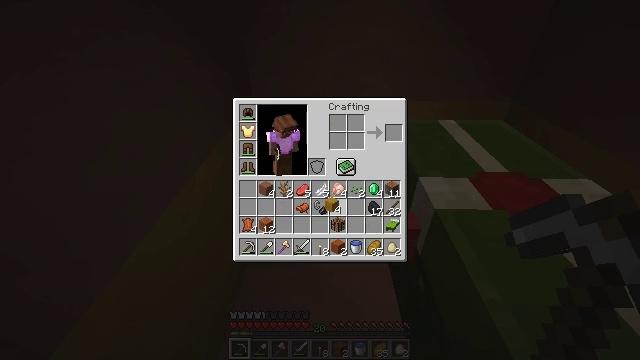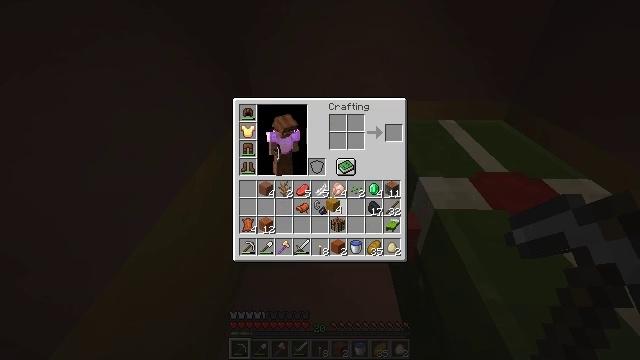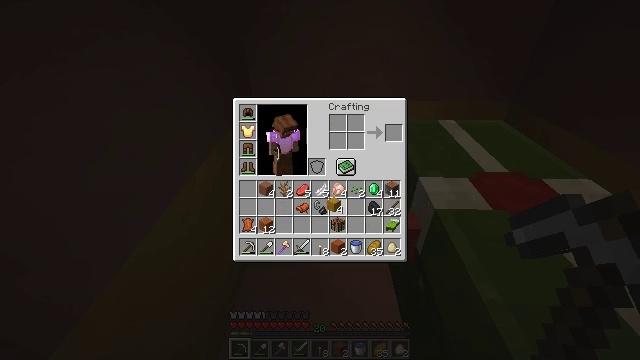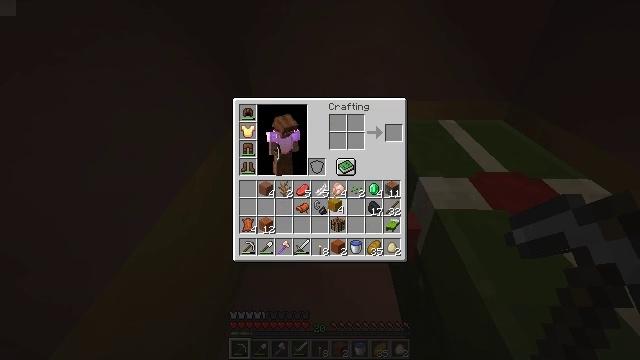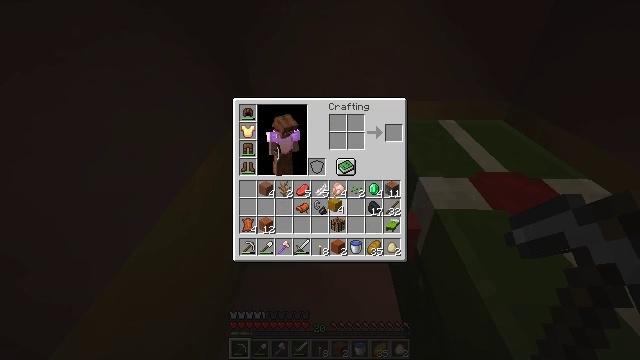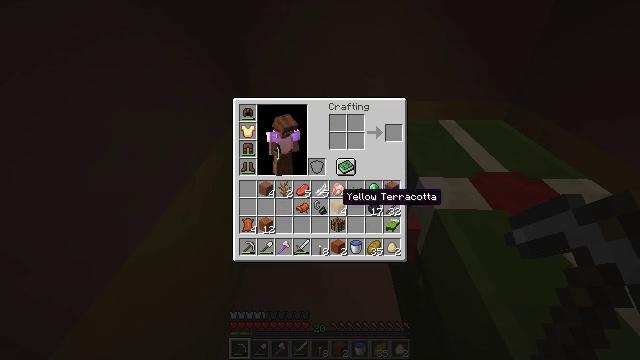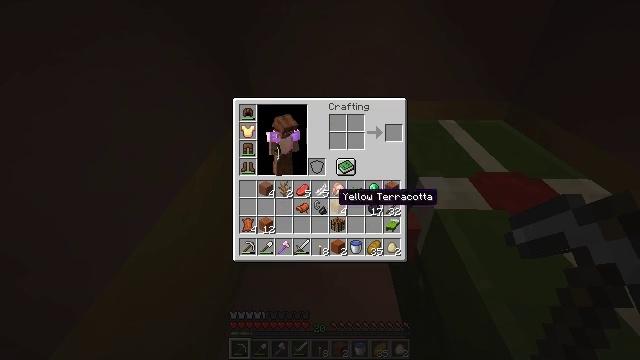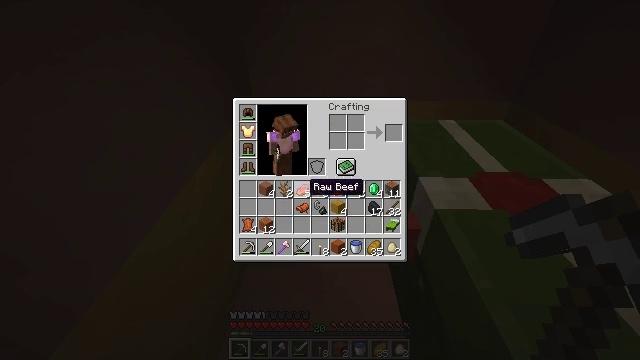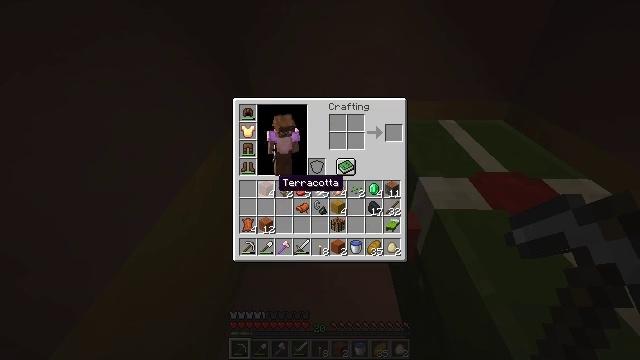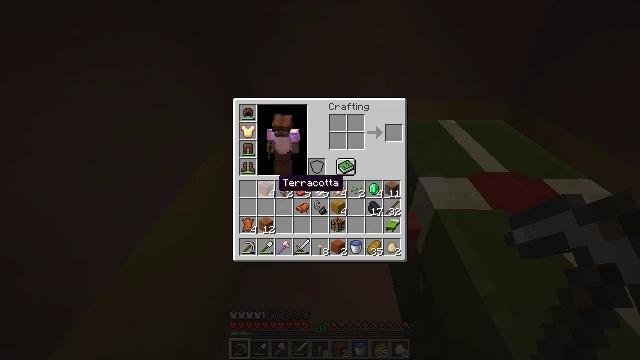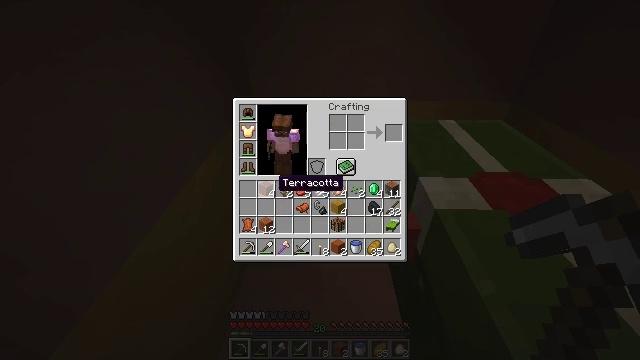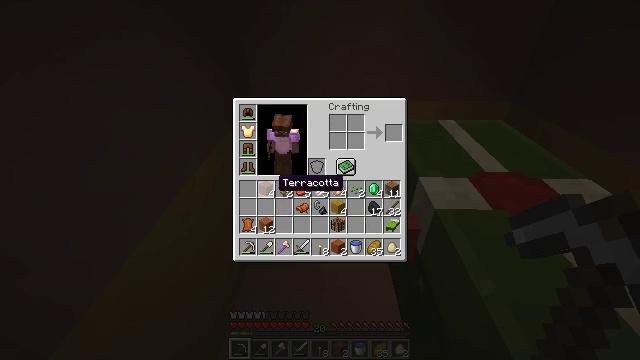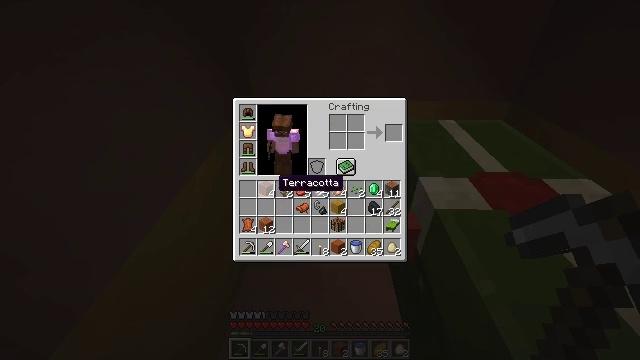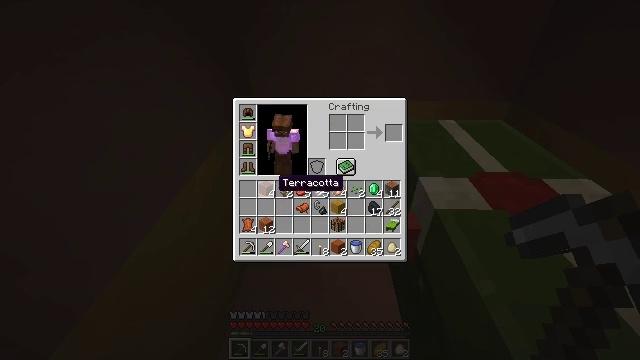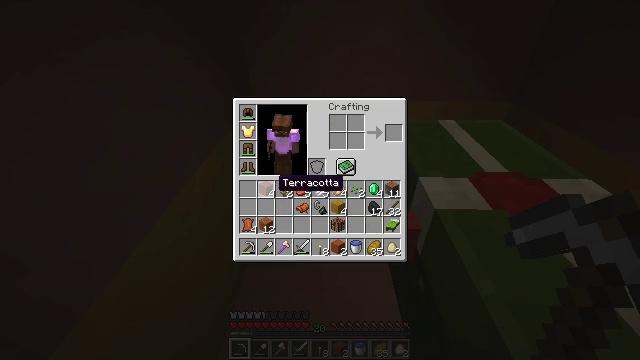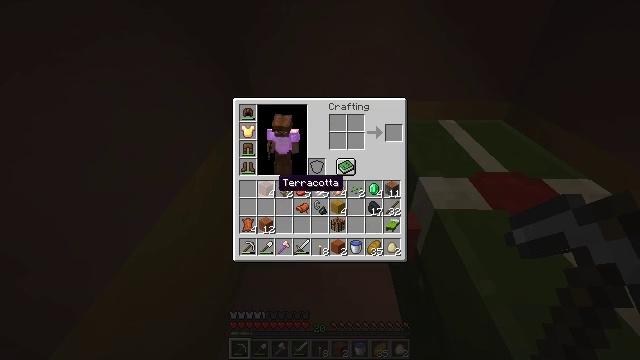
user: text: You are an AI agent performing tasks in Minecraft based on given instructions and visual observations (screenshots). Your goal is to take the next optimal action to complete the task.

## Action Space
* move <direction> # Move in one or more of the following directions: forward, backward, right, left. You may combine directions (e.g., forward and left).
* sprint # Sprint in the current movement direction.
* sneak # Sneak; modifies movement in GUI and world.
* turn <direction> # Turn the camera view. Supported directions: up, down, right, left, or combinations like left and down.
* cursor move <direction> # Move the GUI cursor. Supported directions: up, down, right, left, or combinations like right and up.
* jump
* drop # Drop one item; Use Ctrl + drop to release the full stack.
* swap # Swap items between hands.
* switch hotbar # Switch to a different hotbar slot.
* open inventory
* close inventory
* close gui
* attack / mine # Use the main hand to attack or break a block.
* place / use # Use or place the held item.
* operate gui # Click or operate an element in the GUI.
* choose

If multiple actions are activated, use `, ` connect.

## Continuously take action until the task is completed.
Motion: motion action
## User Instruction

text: Remove terracotta from the inventory.
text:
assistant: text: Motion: no_op
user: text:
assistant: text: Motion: operate gui
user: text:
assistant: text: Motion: operate gui
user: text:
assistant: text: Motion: operate gui
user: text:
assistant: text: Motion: no_op
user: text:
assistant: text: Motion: no_op
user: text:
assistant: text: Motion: cursor move left and up
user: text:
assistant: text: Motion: cursor move left
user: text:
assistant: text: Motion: no_op
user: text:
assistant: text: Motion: no_op
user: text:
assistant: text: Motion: no_op
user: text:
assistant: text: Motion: no_op
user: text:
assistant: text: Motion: no_op
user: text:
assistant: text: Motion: no_op
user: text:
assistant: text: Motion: no_op
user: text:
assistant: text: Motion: no_op
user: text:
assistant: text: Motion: no_op
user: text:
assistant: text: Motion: no_op
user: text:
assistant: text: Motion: close gui
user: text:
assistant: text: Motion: turn left
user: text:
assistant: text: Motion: turn left
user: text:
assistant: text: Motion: turn left
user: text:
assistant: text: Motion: turn left and up
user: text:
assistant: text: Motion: turn left and up
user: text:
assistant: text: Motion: move left, turn left and up
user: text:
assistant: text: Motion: move forward and move left, turn left and up
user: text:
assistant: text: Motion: move forward and move left, turn left and up
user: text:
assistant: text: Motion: move forward and move left
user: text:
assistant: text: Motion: move forward and move left
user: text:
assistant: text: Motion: move forward and move left, turn up